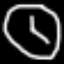
Label: clock